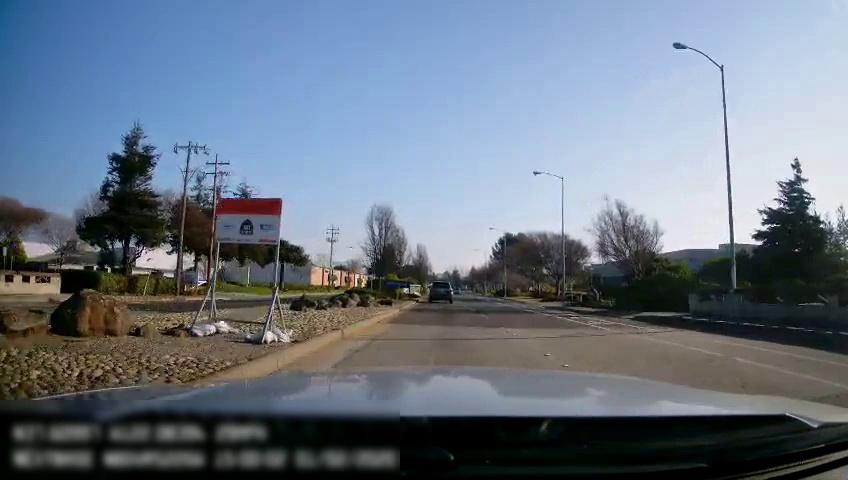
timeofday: Day
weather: Sunny
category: Drivable Space
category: Drivable Space
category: Vehicles | SUV
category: Lanes | Current Lane
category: Lanes | Alternate Lane